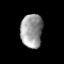
Tissue: prostate
Cell type: Fibroblasts
Senescence score: 0.8769
Nuclear area (px): 720
Mean DAPI intensity: 154.075